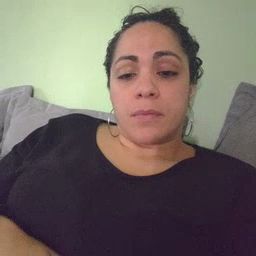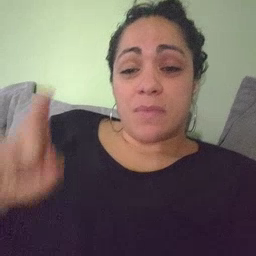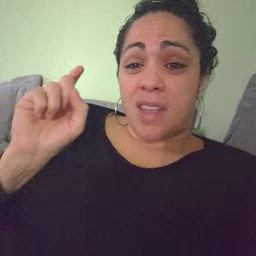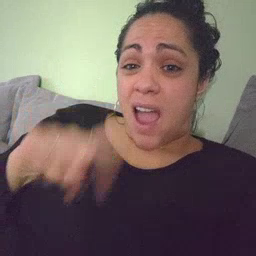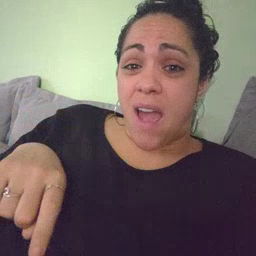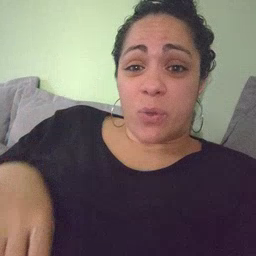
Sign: haveto